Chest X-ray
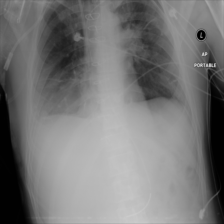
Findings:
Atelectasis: negative
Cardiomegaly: negative
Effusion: negative
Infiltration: negative
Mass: negative
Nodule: negative
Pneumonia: negative
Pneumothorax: negative
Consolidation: negative
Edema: negative
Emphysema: negative
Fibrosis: negative
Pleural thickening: negative
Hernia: negative